Field crop: maize
Growth stage: 2
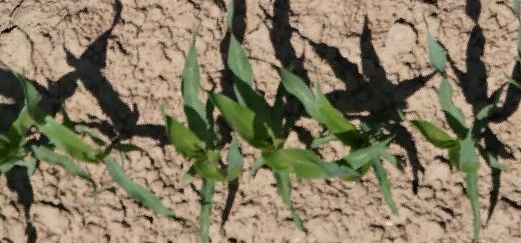
Species: maize